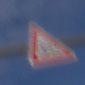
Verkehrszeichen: RadverkehrLinks
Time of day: Midday
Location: Outdoor (Nature)
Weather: PartlyCloudy
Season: NotSpecified
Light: Natural